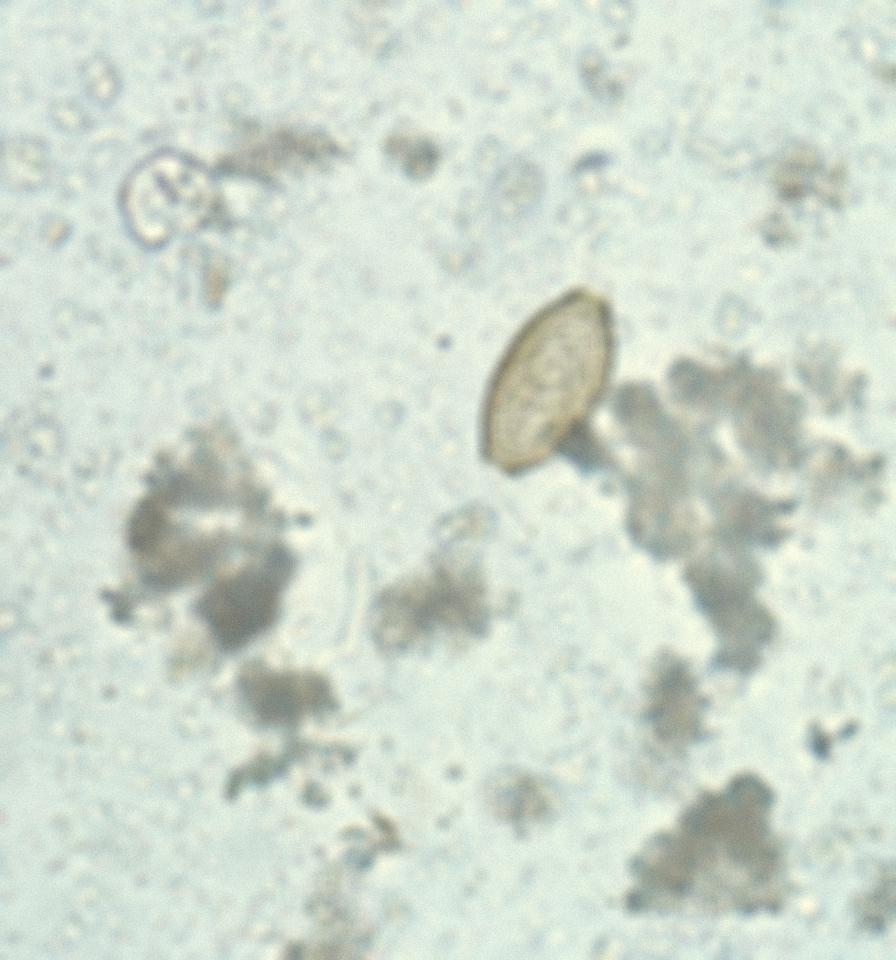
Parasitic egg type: Trichuris trichiura